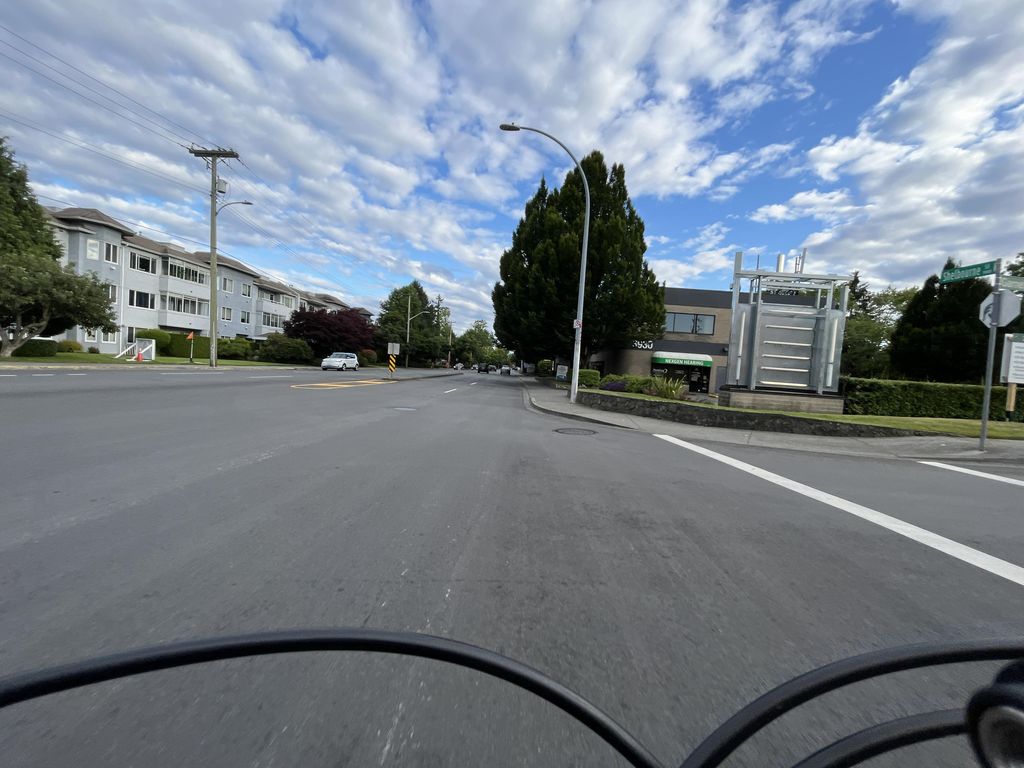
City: victoria